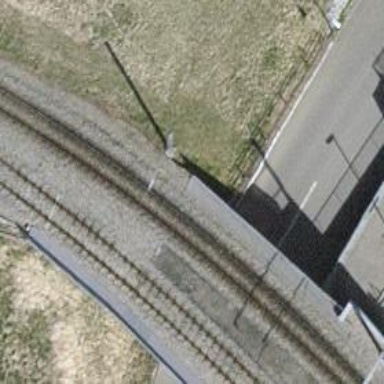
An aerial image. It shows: Narrow-gauge railway bridge with contact line electrification.